Interaction volume radius: 10 \u00c5
Interaction volume height: 50 \u00c5
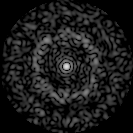
Disorder parameter: 0.8326